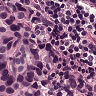
Metastatic tissue present: yes